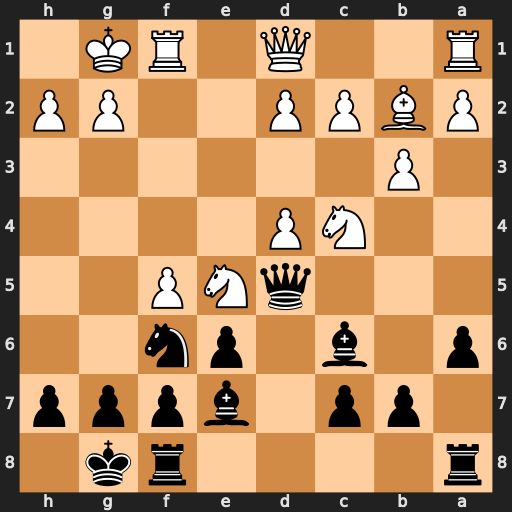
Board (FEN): r4rk1/1pp1bppp/p1b1pn2/3qNP2/2NP4/1P6/PBPP2PP/R2Q1RK1
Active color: b
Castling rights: -
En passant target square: -
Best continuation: Qxg2#